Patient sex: M
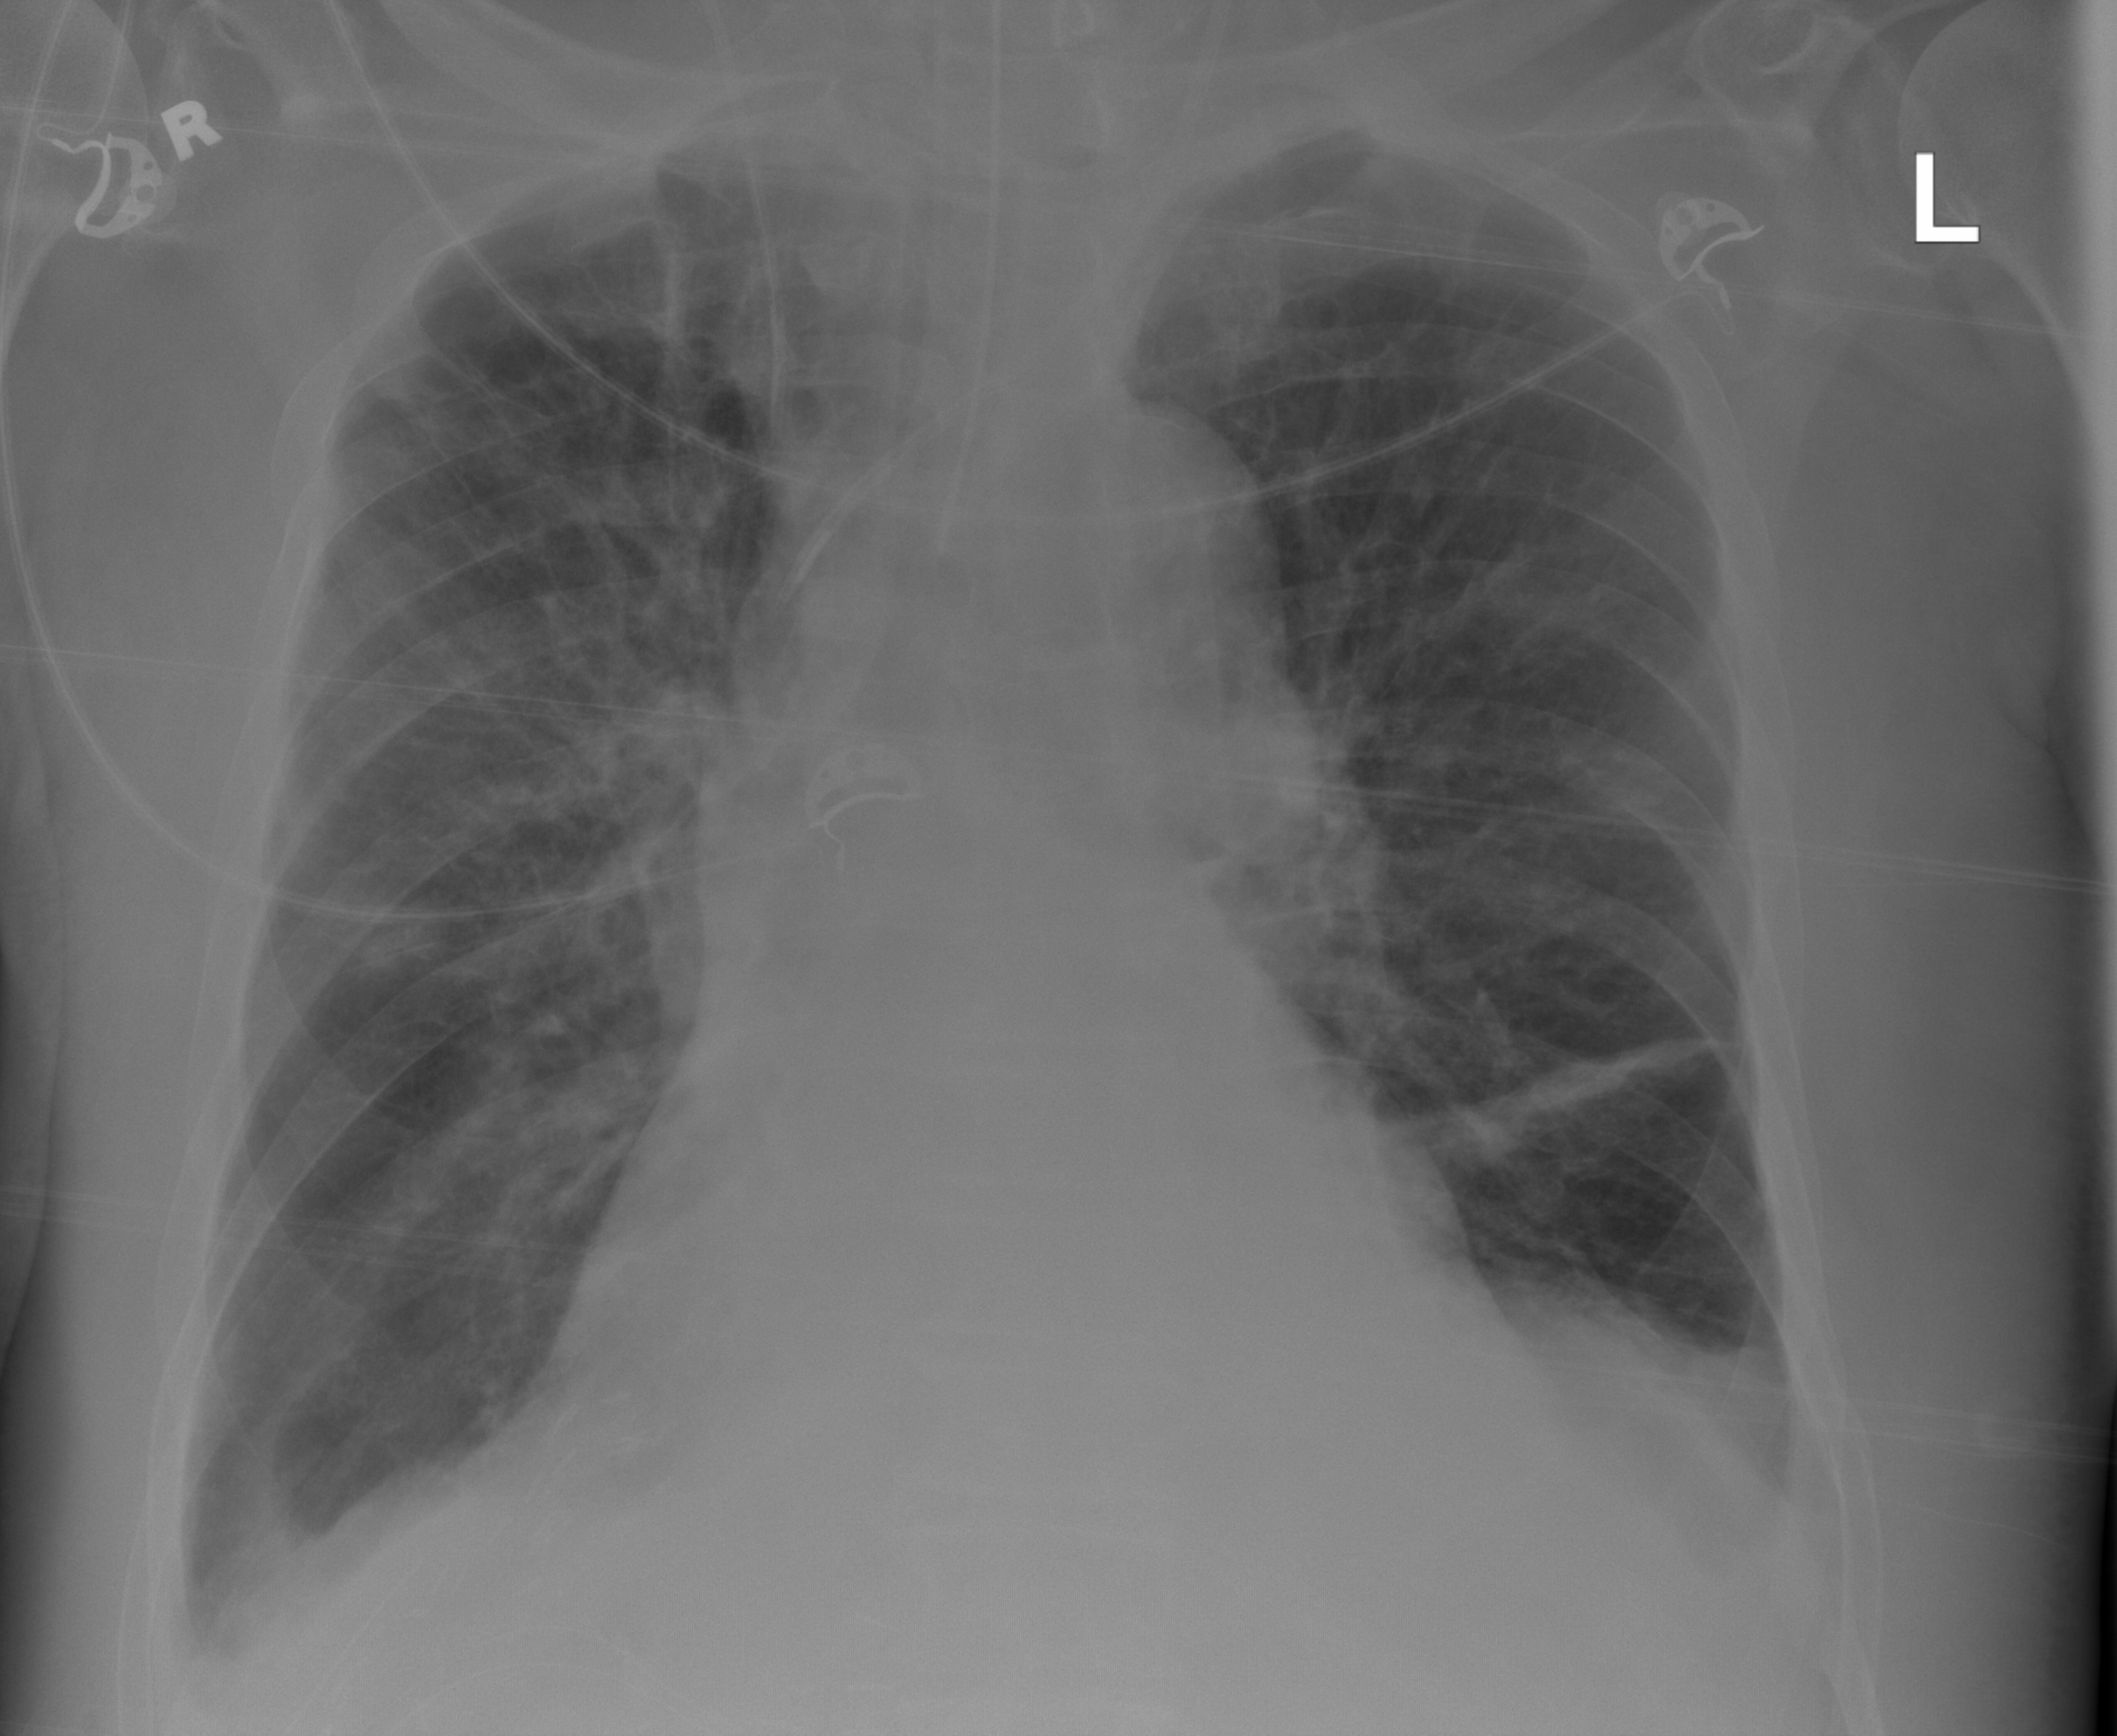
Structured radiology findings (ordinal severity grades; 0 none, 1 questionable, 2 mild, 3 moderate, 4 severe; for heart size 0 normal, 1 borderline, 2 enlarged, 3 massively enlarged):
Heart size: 2
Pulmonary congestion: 0
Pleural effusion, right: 2
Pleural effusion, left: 2
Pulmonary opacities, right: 0
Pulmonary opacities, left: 0
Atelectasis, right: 2
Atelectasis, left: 2